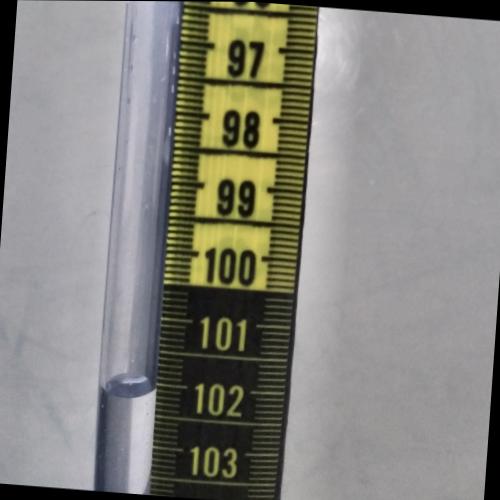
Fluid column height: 102.1 cm